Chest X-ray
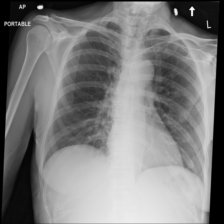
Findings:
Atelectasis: negative
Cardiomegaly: negative
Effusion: negative
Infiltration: negative
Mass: negative
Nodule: negative
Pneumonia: negative
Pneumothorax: negative
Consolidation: negative
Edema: negative
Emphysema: negative
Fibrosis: negative
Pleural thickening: negative
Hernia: negative